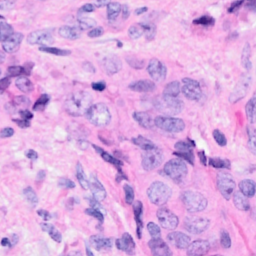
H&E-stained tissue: Breast